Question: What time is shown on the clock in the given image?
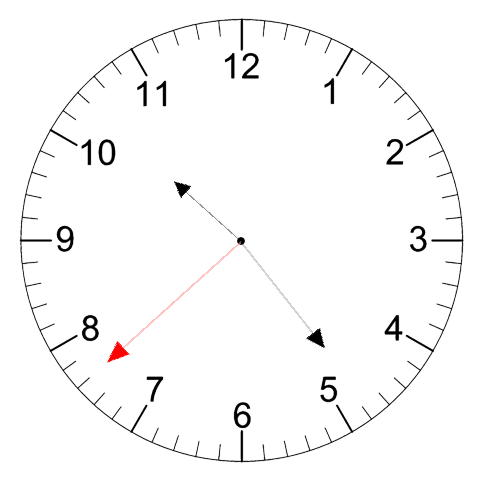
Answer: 10:23:38